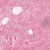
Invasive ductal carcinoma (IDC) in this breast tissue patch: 0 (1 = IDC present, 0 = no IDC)